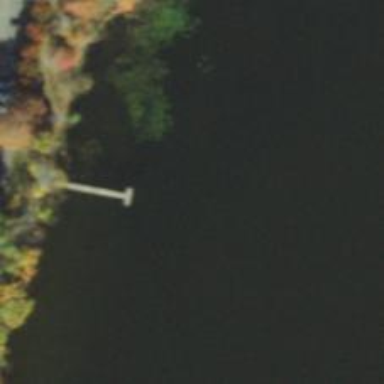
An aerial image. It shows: Man-made pier.